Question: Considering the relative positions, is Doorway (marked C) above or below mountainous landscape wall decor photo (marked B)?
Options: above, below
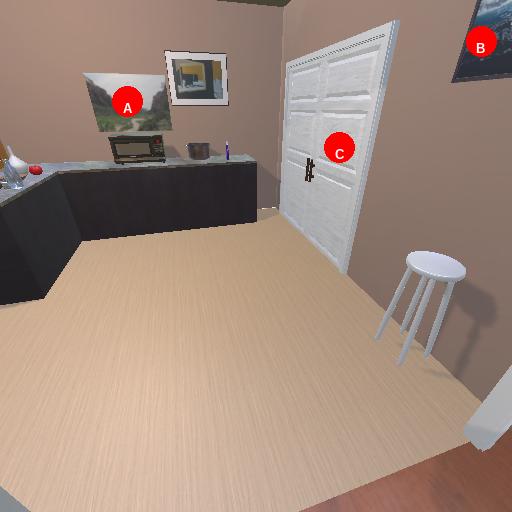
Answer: above